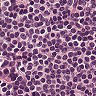
Metastatic tissue present: no